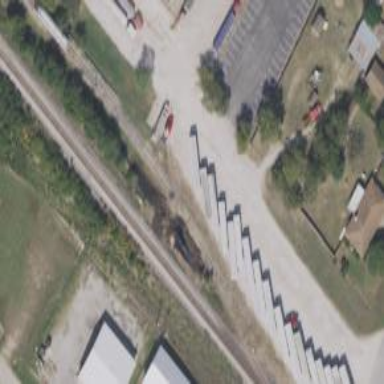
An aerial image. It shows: Railway siding with rails.